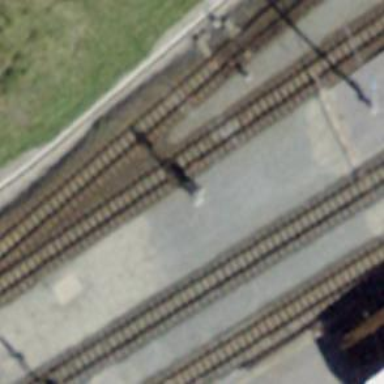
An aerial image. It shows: Railway signal.